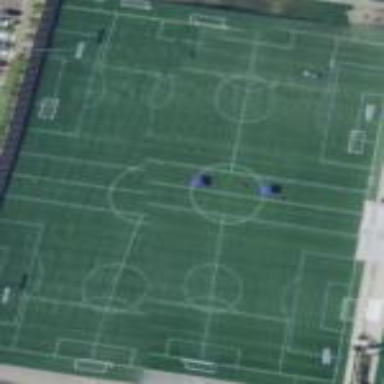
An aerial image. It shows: Artificial turf soccer pitch for leisure land.